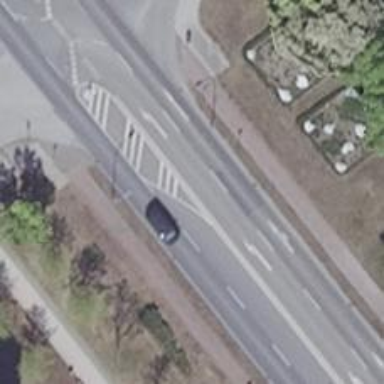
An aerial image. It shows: Primary highway with sidewalks on both sides and separate cycleway.